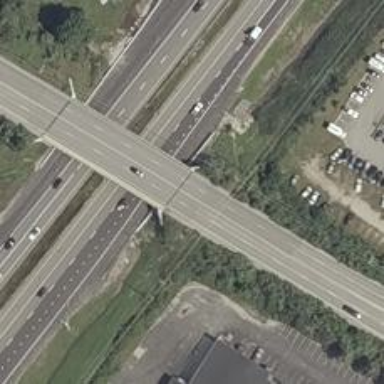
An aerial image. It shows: Tertiary road on asphalt surface crossing over bridge.